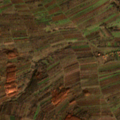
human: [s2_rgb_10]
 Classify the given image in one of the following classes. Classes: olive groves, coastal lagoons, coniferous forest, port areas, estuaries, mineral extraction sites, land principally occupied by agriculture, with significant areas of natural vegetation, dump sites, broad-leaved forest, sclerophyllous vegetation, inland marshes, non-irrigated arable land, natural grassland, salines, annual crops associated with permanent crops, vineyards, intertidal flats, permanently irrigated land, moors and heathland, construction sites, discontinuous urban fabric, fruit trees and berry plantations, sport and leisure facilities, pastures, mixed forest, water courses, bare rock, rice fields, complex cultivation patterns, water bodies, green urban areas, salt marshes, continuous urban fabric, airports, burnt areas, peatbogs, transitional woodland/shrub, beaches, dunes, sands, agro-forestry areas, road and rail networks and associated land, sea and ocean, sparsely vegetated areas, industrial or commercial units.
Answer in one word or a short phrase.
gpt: complex cultivation patterns, land principally occupied by agriculture, with significant areas of natural vegetation, transitional woodland/shrub